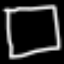
Label: square